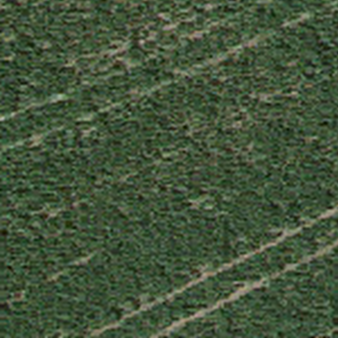
Label: other